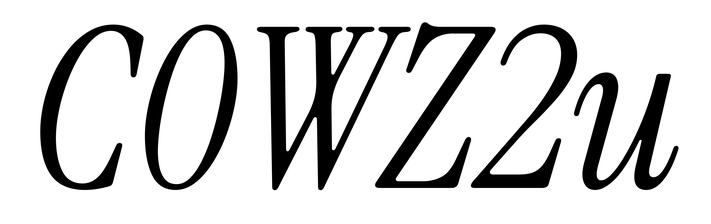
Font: InstrumentSerif-Italic